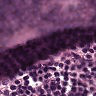
Metastatic tissue present: no